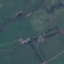
Label: Pasture